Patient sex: M
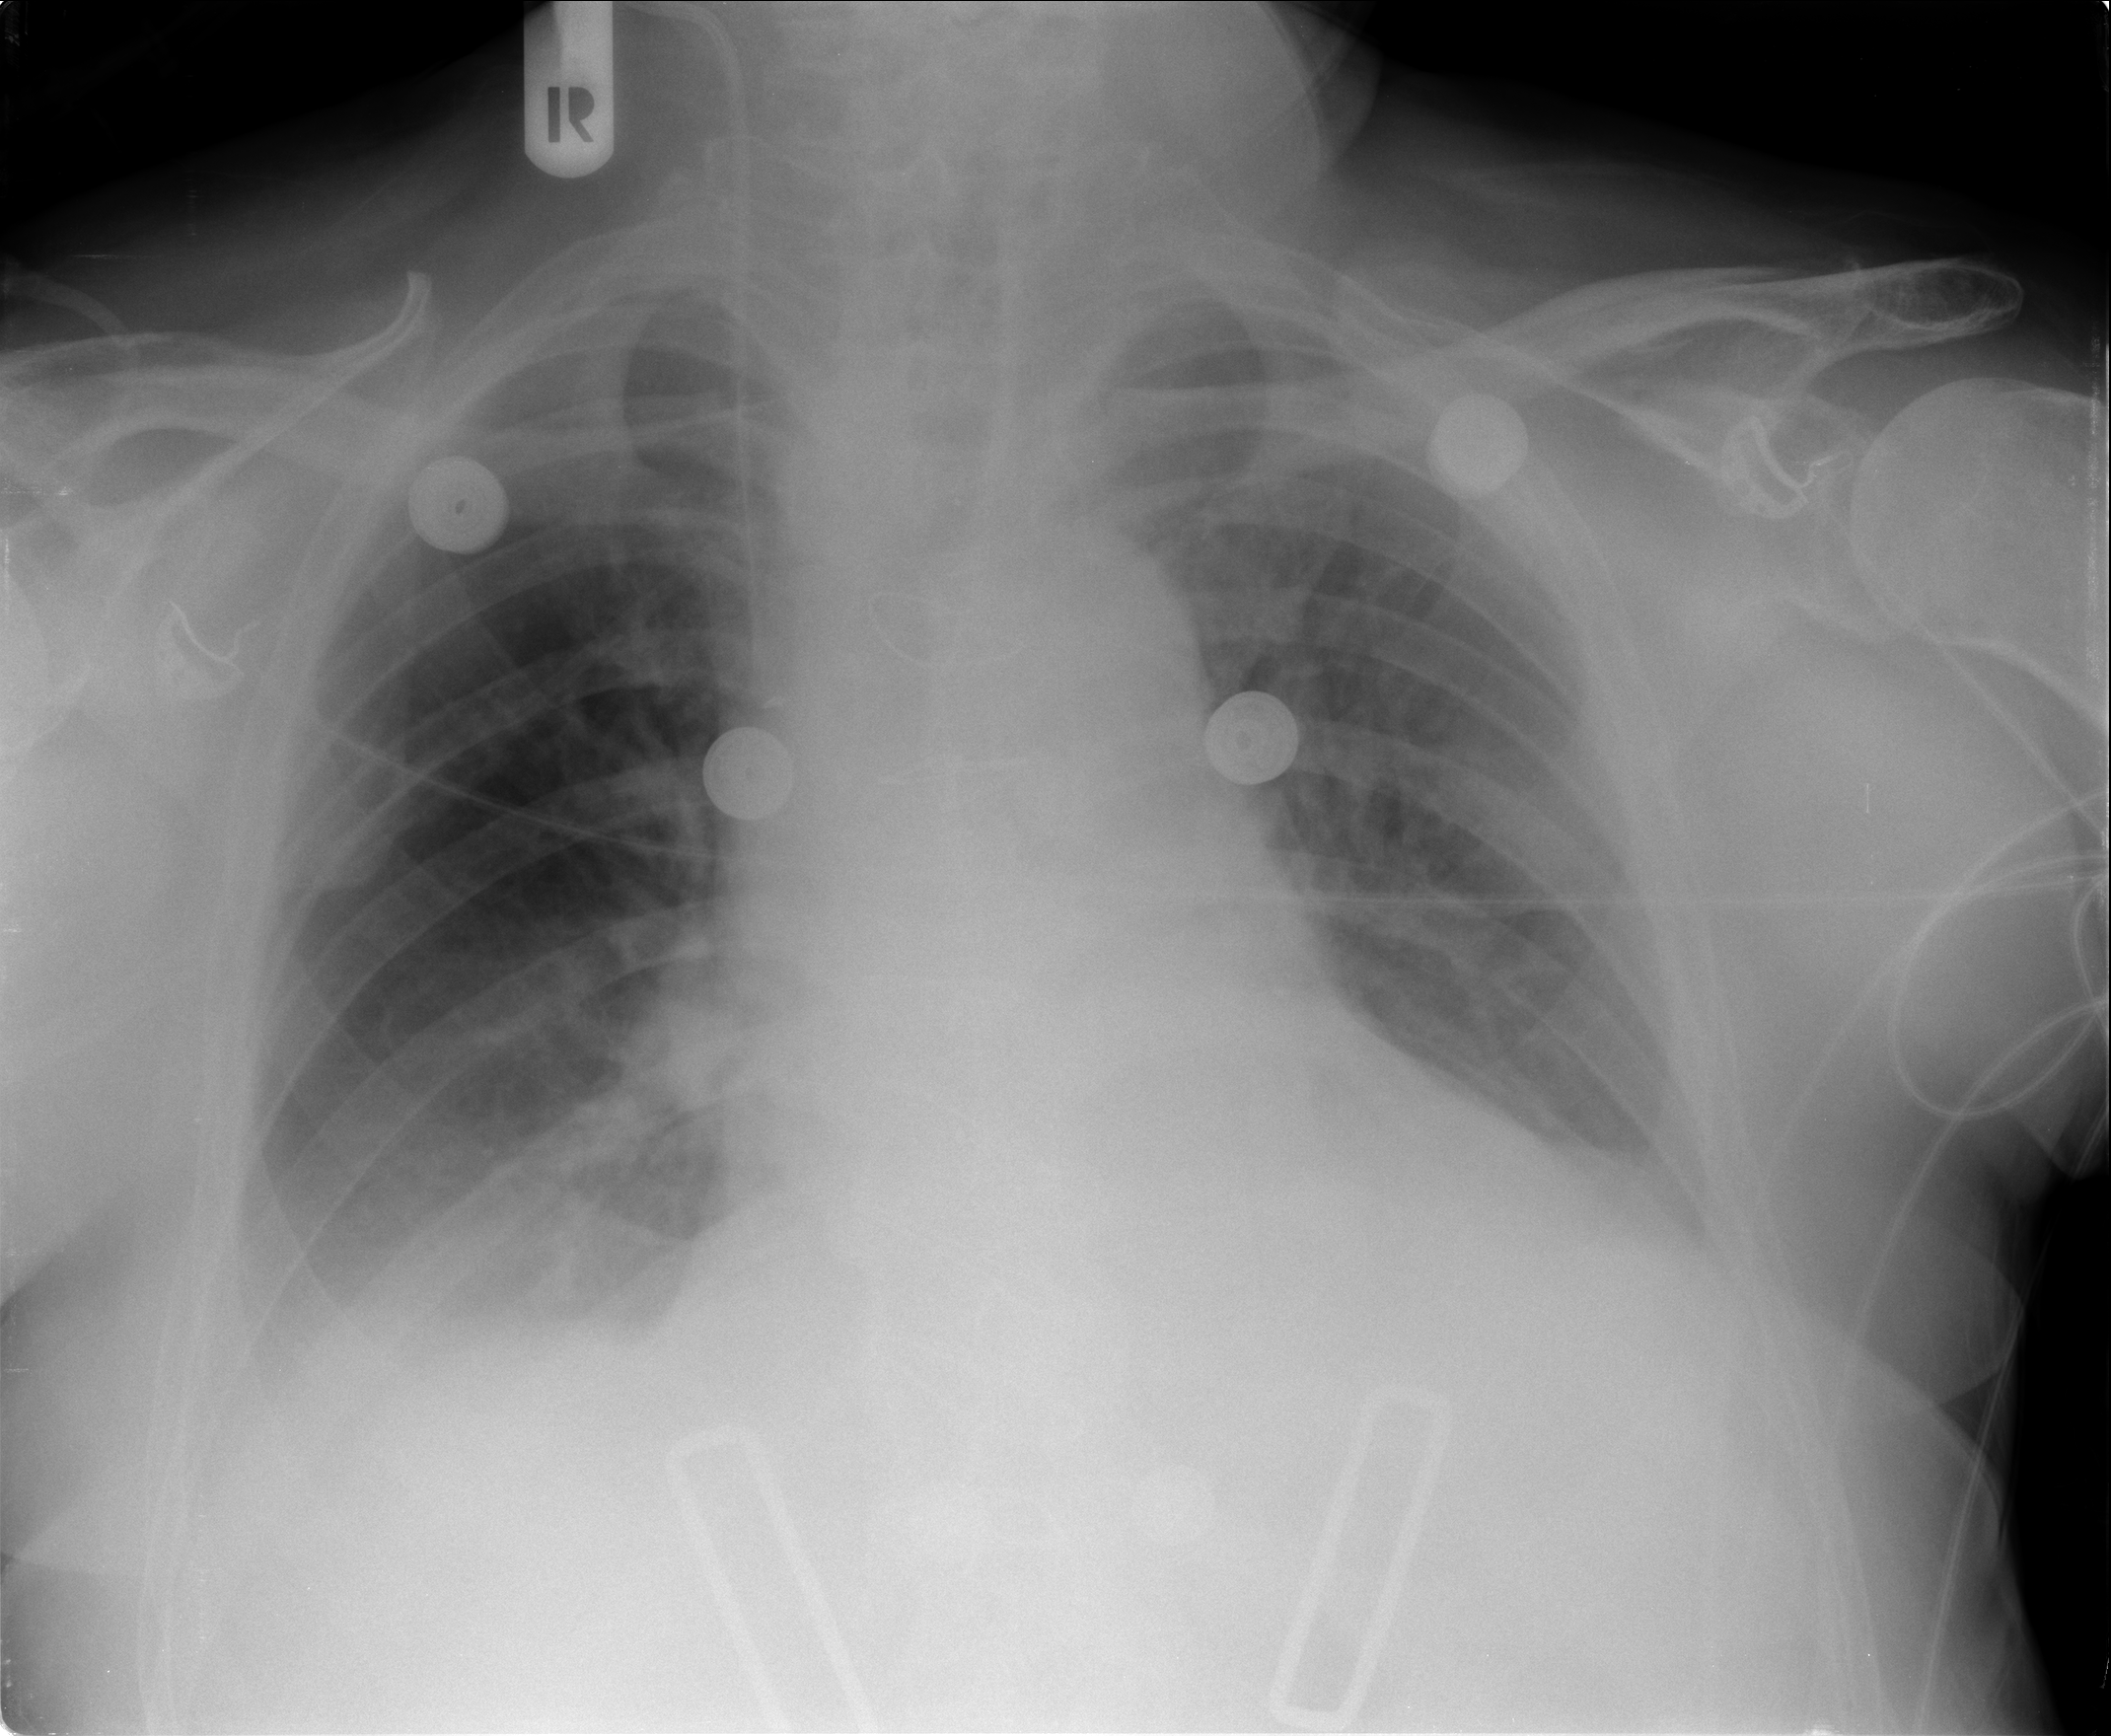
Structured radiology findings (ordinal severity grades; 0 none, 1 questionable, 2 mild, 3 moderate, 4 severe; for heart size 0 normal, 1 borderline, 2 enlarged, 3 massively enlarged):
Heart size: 2
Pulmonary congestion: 1
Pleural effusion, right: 2
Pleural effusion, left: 2
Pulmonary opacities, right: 0
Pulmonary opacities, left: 0
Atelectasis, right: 2
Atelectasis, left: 2